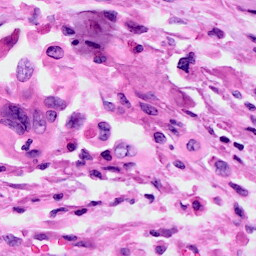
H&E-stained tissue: Cervix